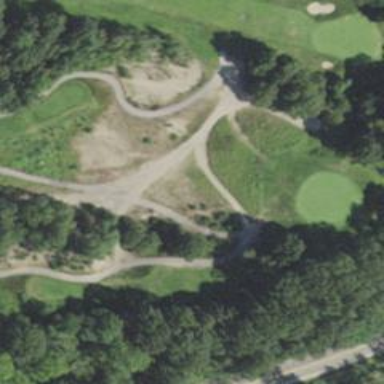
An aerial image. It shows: Path for both road and golf.